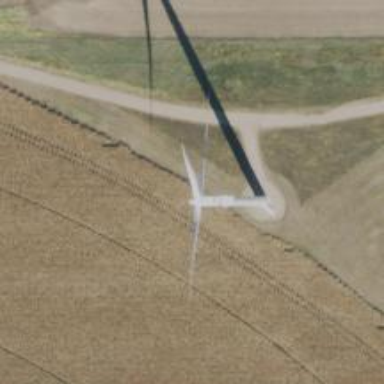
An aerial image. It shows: Wind generator powered by horizontal-axis wind turbine.